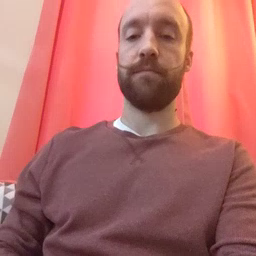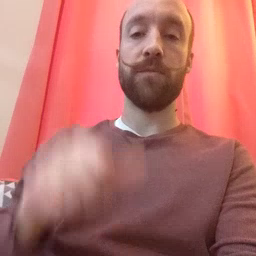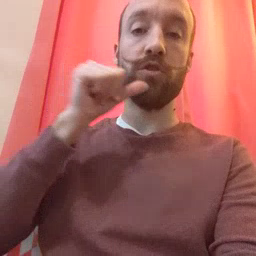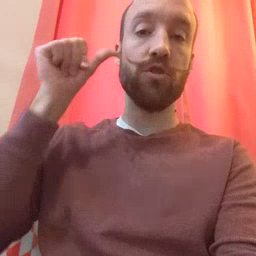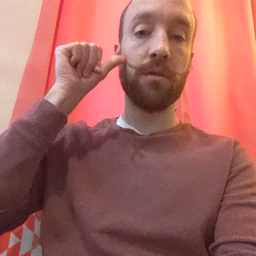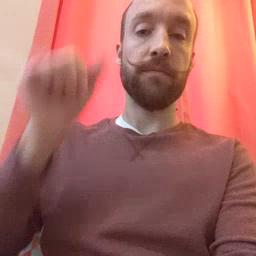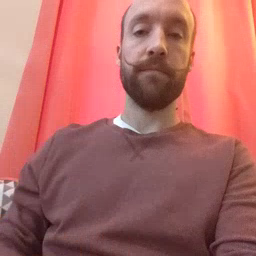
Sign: yesterday